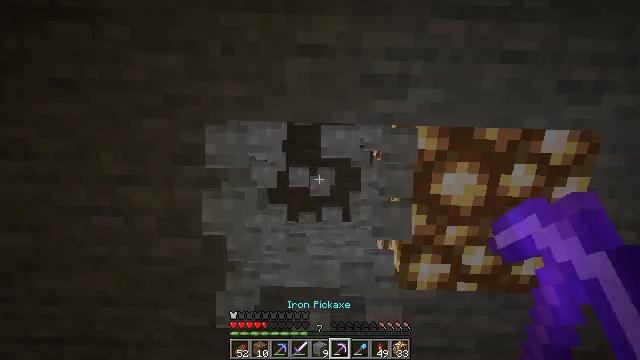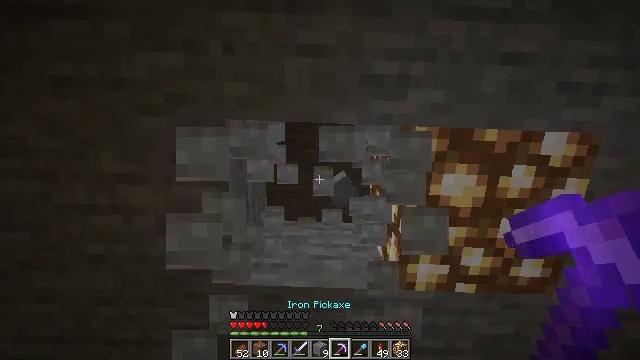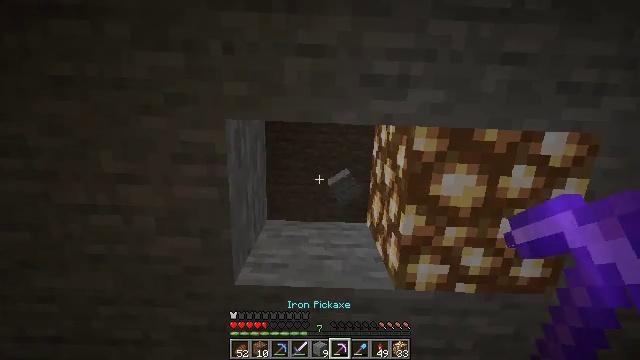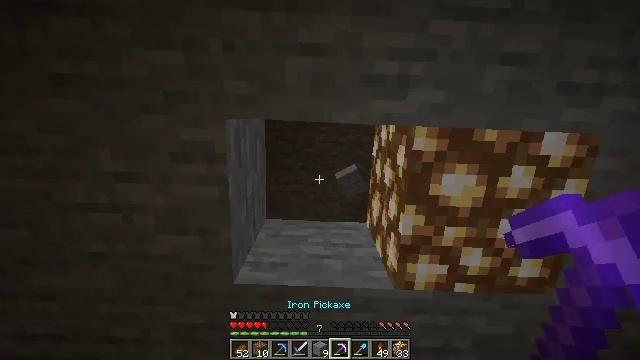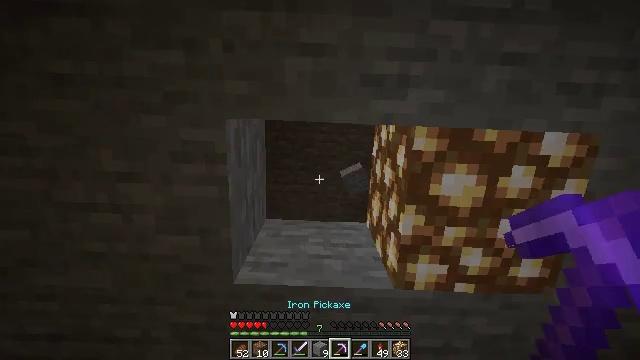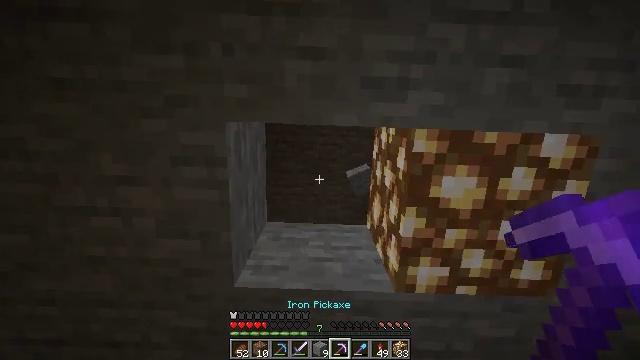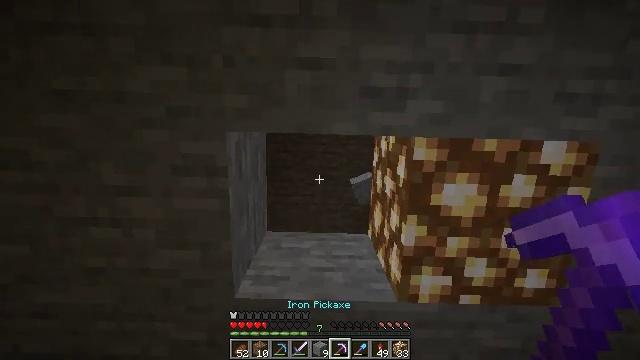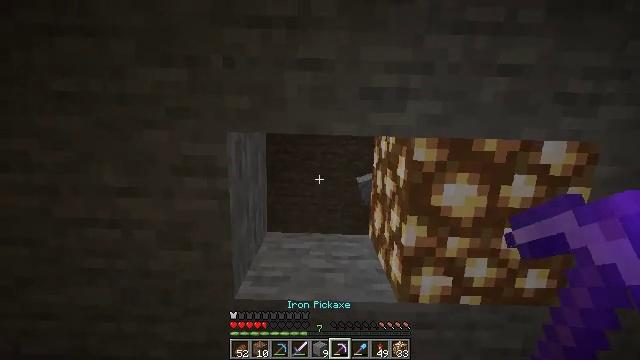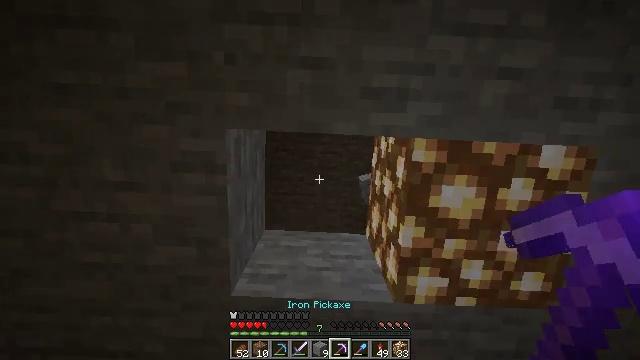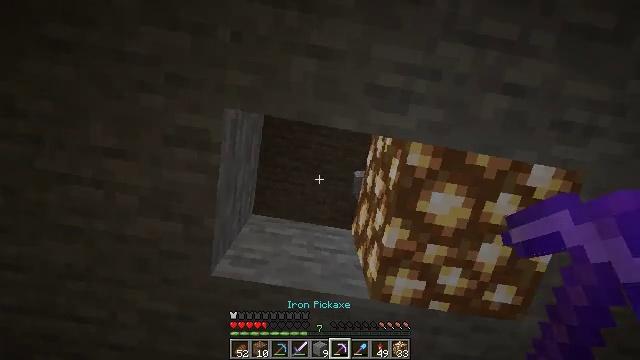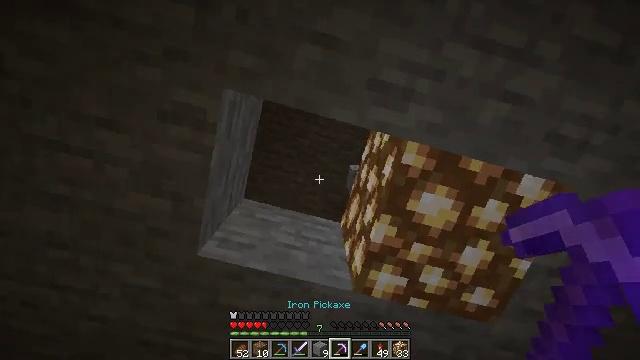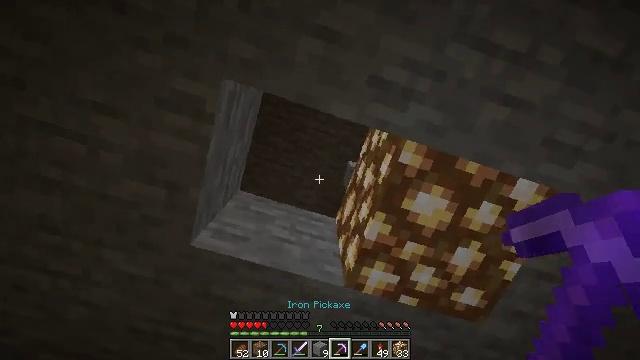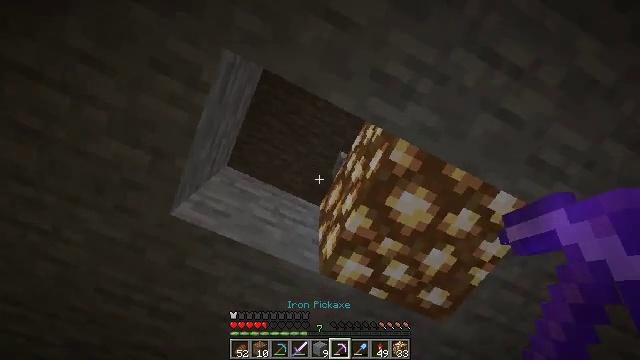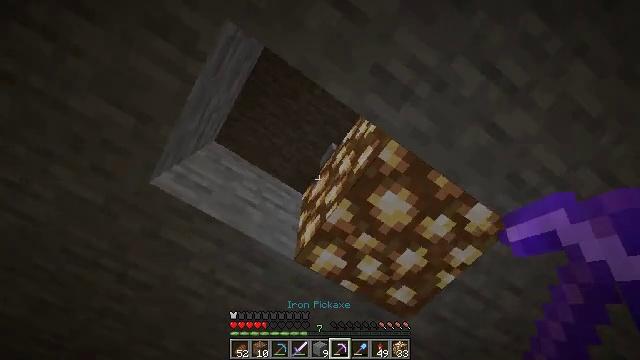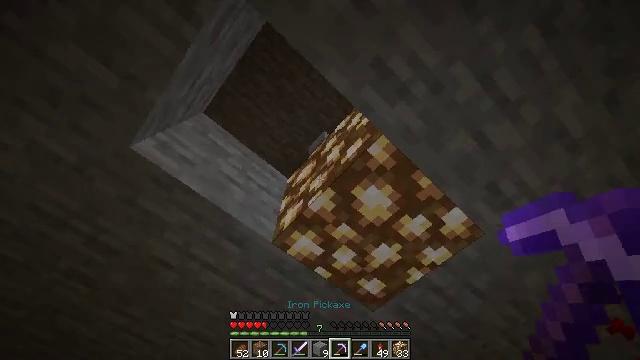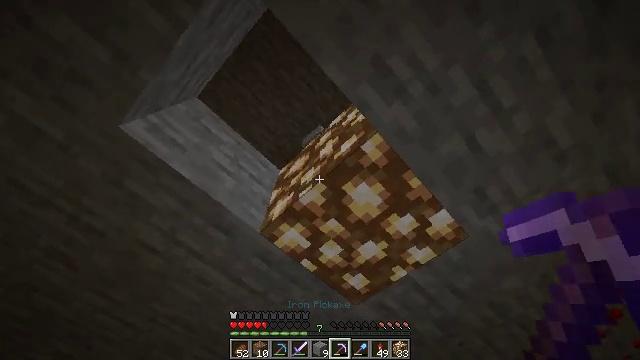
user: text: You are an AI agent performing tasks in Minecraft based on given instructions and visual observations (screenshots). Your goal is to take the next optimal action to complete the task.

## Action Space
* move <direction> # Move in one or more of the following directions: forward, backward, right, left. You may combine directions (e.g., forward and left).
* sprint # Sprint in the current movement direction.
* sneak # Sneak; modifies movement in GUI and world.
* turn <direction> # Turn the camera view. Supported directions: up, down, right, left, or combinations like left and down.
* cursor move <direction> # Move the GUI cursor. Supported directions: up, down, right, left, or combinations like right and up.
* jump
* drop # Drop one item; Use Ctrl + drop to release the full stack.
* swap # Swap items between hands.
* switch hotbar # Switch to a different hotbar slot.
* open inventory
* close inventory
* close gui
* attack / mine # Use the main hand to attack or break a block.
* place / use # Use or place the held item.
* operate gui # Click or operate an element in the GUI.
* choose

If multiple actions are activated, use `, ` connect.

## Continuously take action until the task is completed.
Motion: motion action
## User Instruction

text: Gather glowstone for crafting.
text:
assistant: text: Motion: attack / mine
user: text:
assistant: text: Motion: no_op
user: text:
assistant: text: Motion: no_op
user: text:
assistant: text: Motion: no_op
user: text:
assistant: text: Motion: no_op
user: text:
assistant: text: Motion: turn up
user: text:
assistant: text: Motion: no_op
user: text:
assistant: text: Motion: turn right
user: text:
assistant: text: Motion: turn right and down
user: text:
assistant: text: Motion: turn right and down
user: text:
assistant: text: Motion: turn right and down
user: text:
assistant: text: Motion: turn right and down
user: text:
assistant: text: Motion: turn right and down
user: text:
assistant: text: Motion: turn right and down
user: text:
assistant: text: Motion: turn right and down
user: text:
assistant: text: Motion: turn right and down
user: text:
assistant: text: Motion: turn right and down
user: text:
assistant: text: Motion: turn right
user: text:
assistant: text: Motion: no_op
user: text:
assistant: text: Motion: no_op
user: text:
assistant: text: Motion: no_op
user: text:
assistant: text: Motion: attack / mine
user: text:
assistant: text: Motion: attack / mine
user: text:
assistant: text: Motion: attack / mine
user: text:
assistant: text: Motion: attack / mine
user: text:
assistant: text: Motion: no_op
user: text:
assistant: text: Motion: no_op
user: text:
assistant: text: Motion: no_op
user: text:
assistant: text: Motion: attack / mine
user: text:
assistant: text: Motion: attack / mine